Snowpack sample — Rabbit Ears Pass, Jackson County, Colorado, USA (12/17/25, 1:08 PM MST)
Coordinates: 40.387, -106.625
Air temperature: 34 °F
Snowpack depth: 46 cm
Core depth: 40 cm
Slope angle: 6°, slope face: 165°
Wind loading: medium
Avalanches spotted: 0
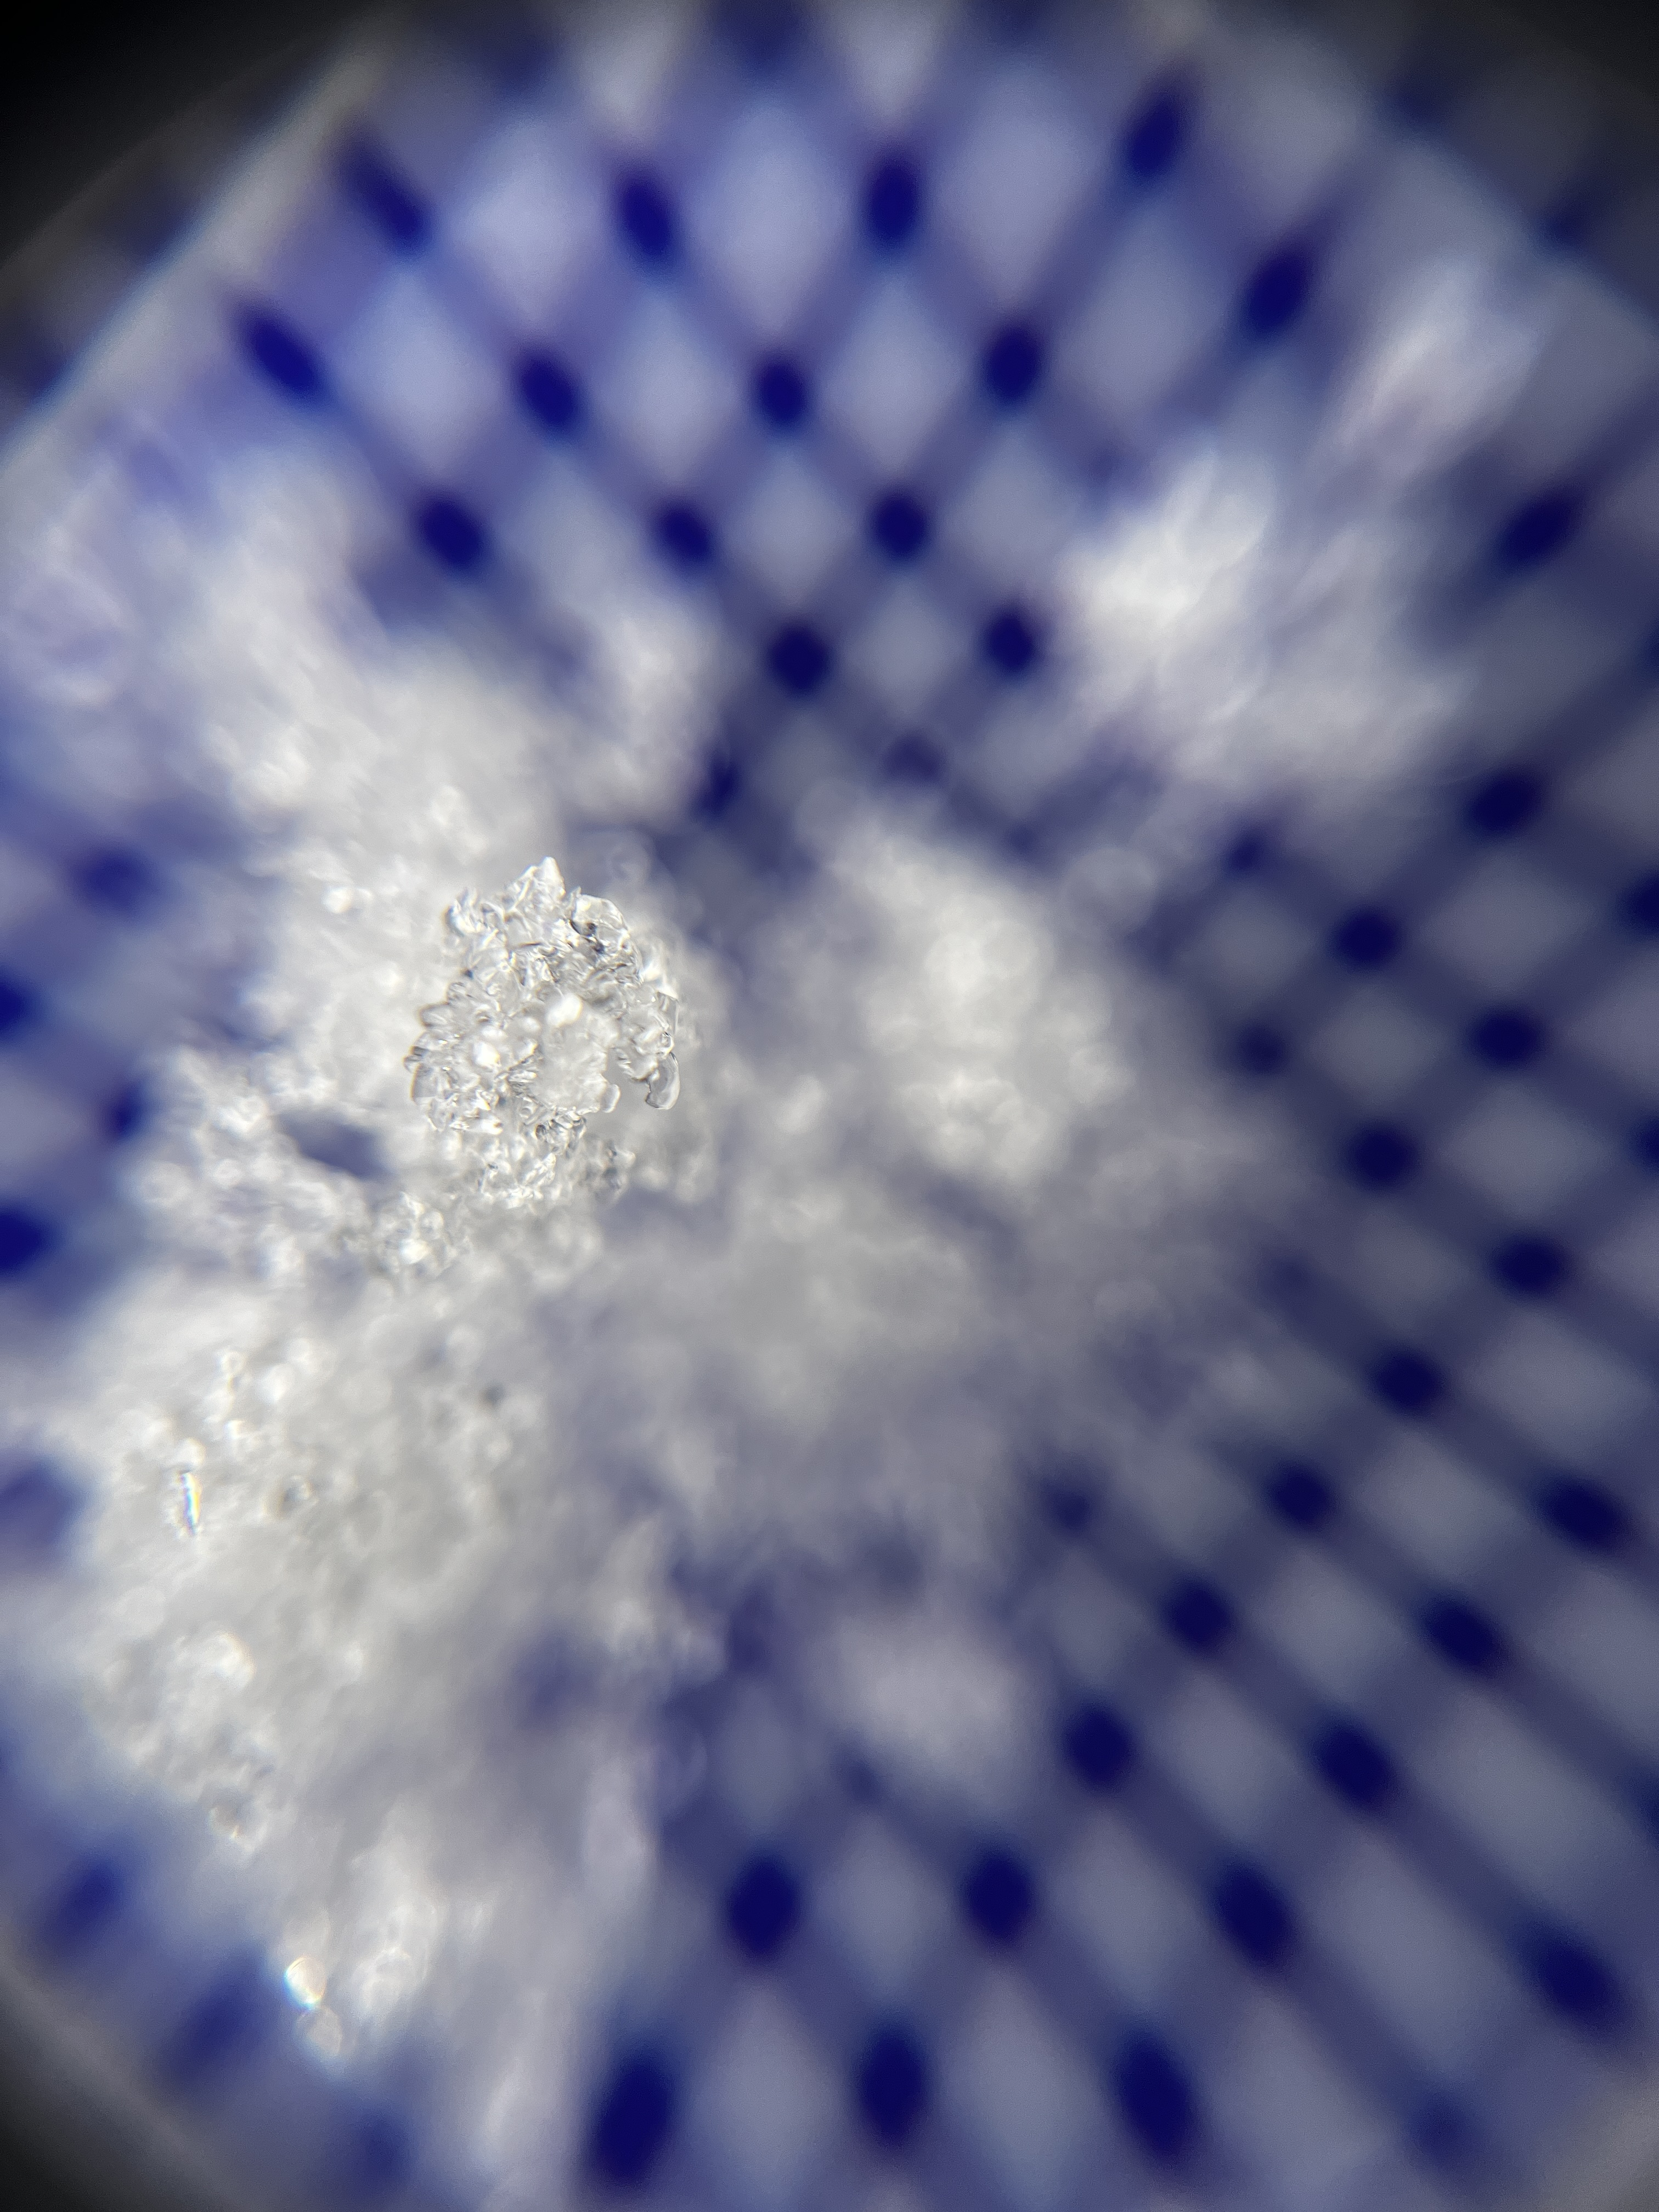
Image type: magnified_profile
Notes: No avalanches spotted nearby, although collected in a meadowy area with minimal risk on this face of the pass.